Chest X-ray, AP view. Patient: 70 years old, sex M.
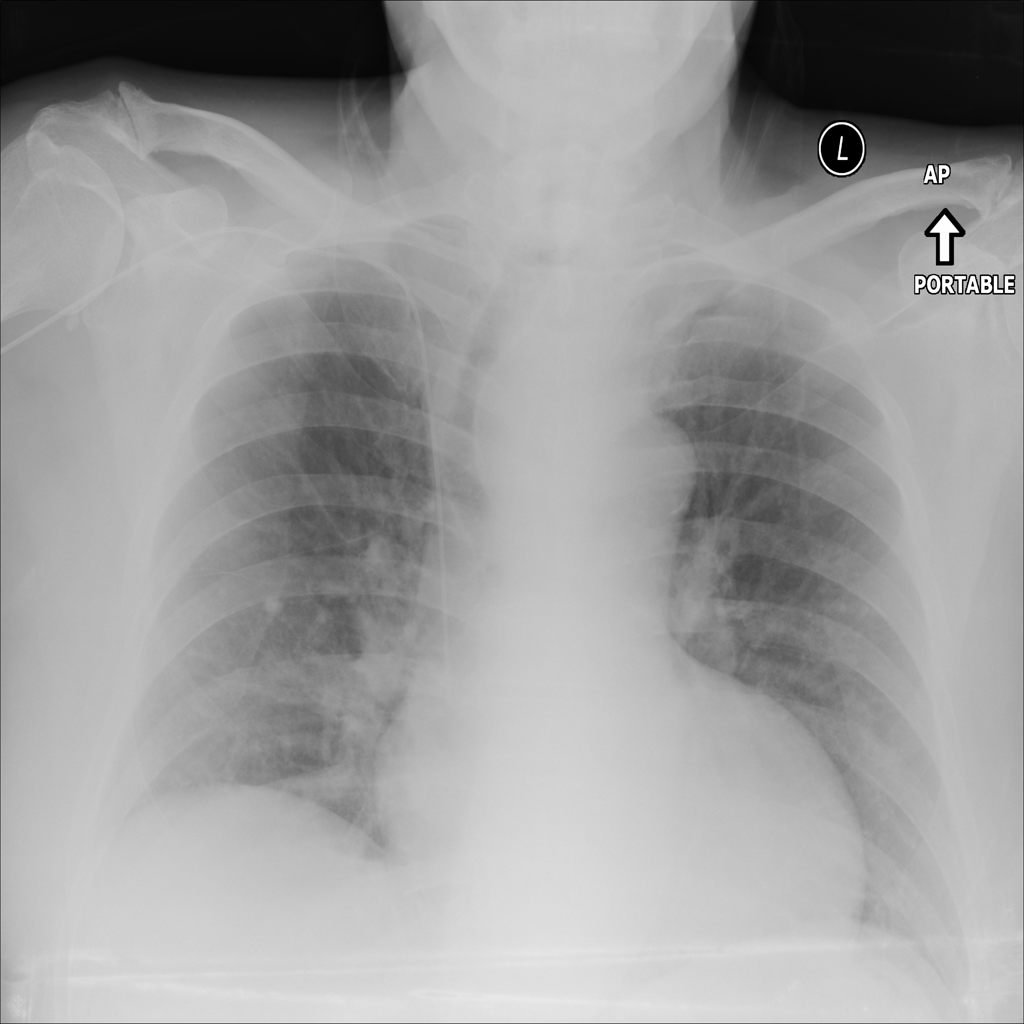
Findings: No Finding